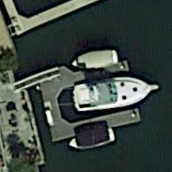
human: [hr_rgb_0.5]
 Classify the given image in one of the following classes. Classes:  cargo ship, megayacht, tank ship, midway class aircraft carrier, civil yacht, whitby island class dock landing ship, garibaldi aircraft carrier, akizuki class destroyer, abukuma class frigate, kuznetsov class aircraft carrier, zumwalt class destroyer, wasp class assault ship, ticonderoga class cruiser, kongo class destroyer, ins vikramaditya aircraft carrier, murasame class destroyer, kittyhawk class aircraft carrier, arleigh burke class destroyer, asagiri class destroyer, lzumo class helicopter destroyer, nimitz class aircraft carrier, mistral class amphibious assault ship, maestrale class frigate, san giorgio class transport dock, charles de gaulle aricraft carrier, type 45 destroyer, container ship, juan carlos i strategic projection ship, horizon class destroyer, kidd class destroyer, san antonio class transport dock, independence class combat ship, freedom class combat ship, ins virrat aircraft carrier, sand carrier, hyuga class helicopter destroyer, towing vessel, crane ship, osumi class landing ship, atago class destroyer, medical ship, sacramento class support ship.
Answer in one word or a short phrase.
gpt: Civil yacht